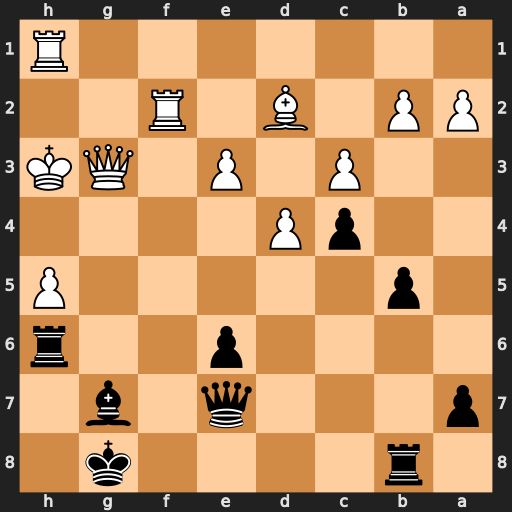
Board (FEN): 1r4k1/p3q1b1/4p2r/1p5P/2pP4/2P1P1QK/PP1B1R2/7R
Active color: b
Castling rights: -
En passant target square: -
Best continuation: Rxh5+ Kg2 Rg5 e4 Rxg3+